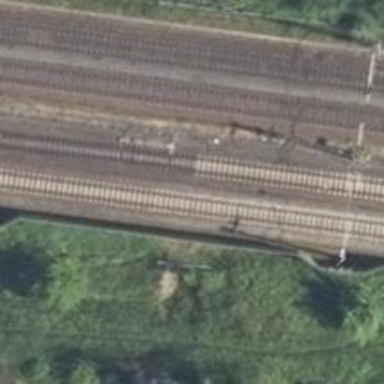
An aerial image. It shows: Railway switch with the turnout side on the left.